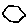
Label: hexagon